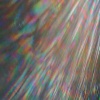
Label: sunburn